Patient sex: M
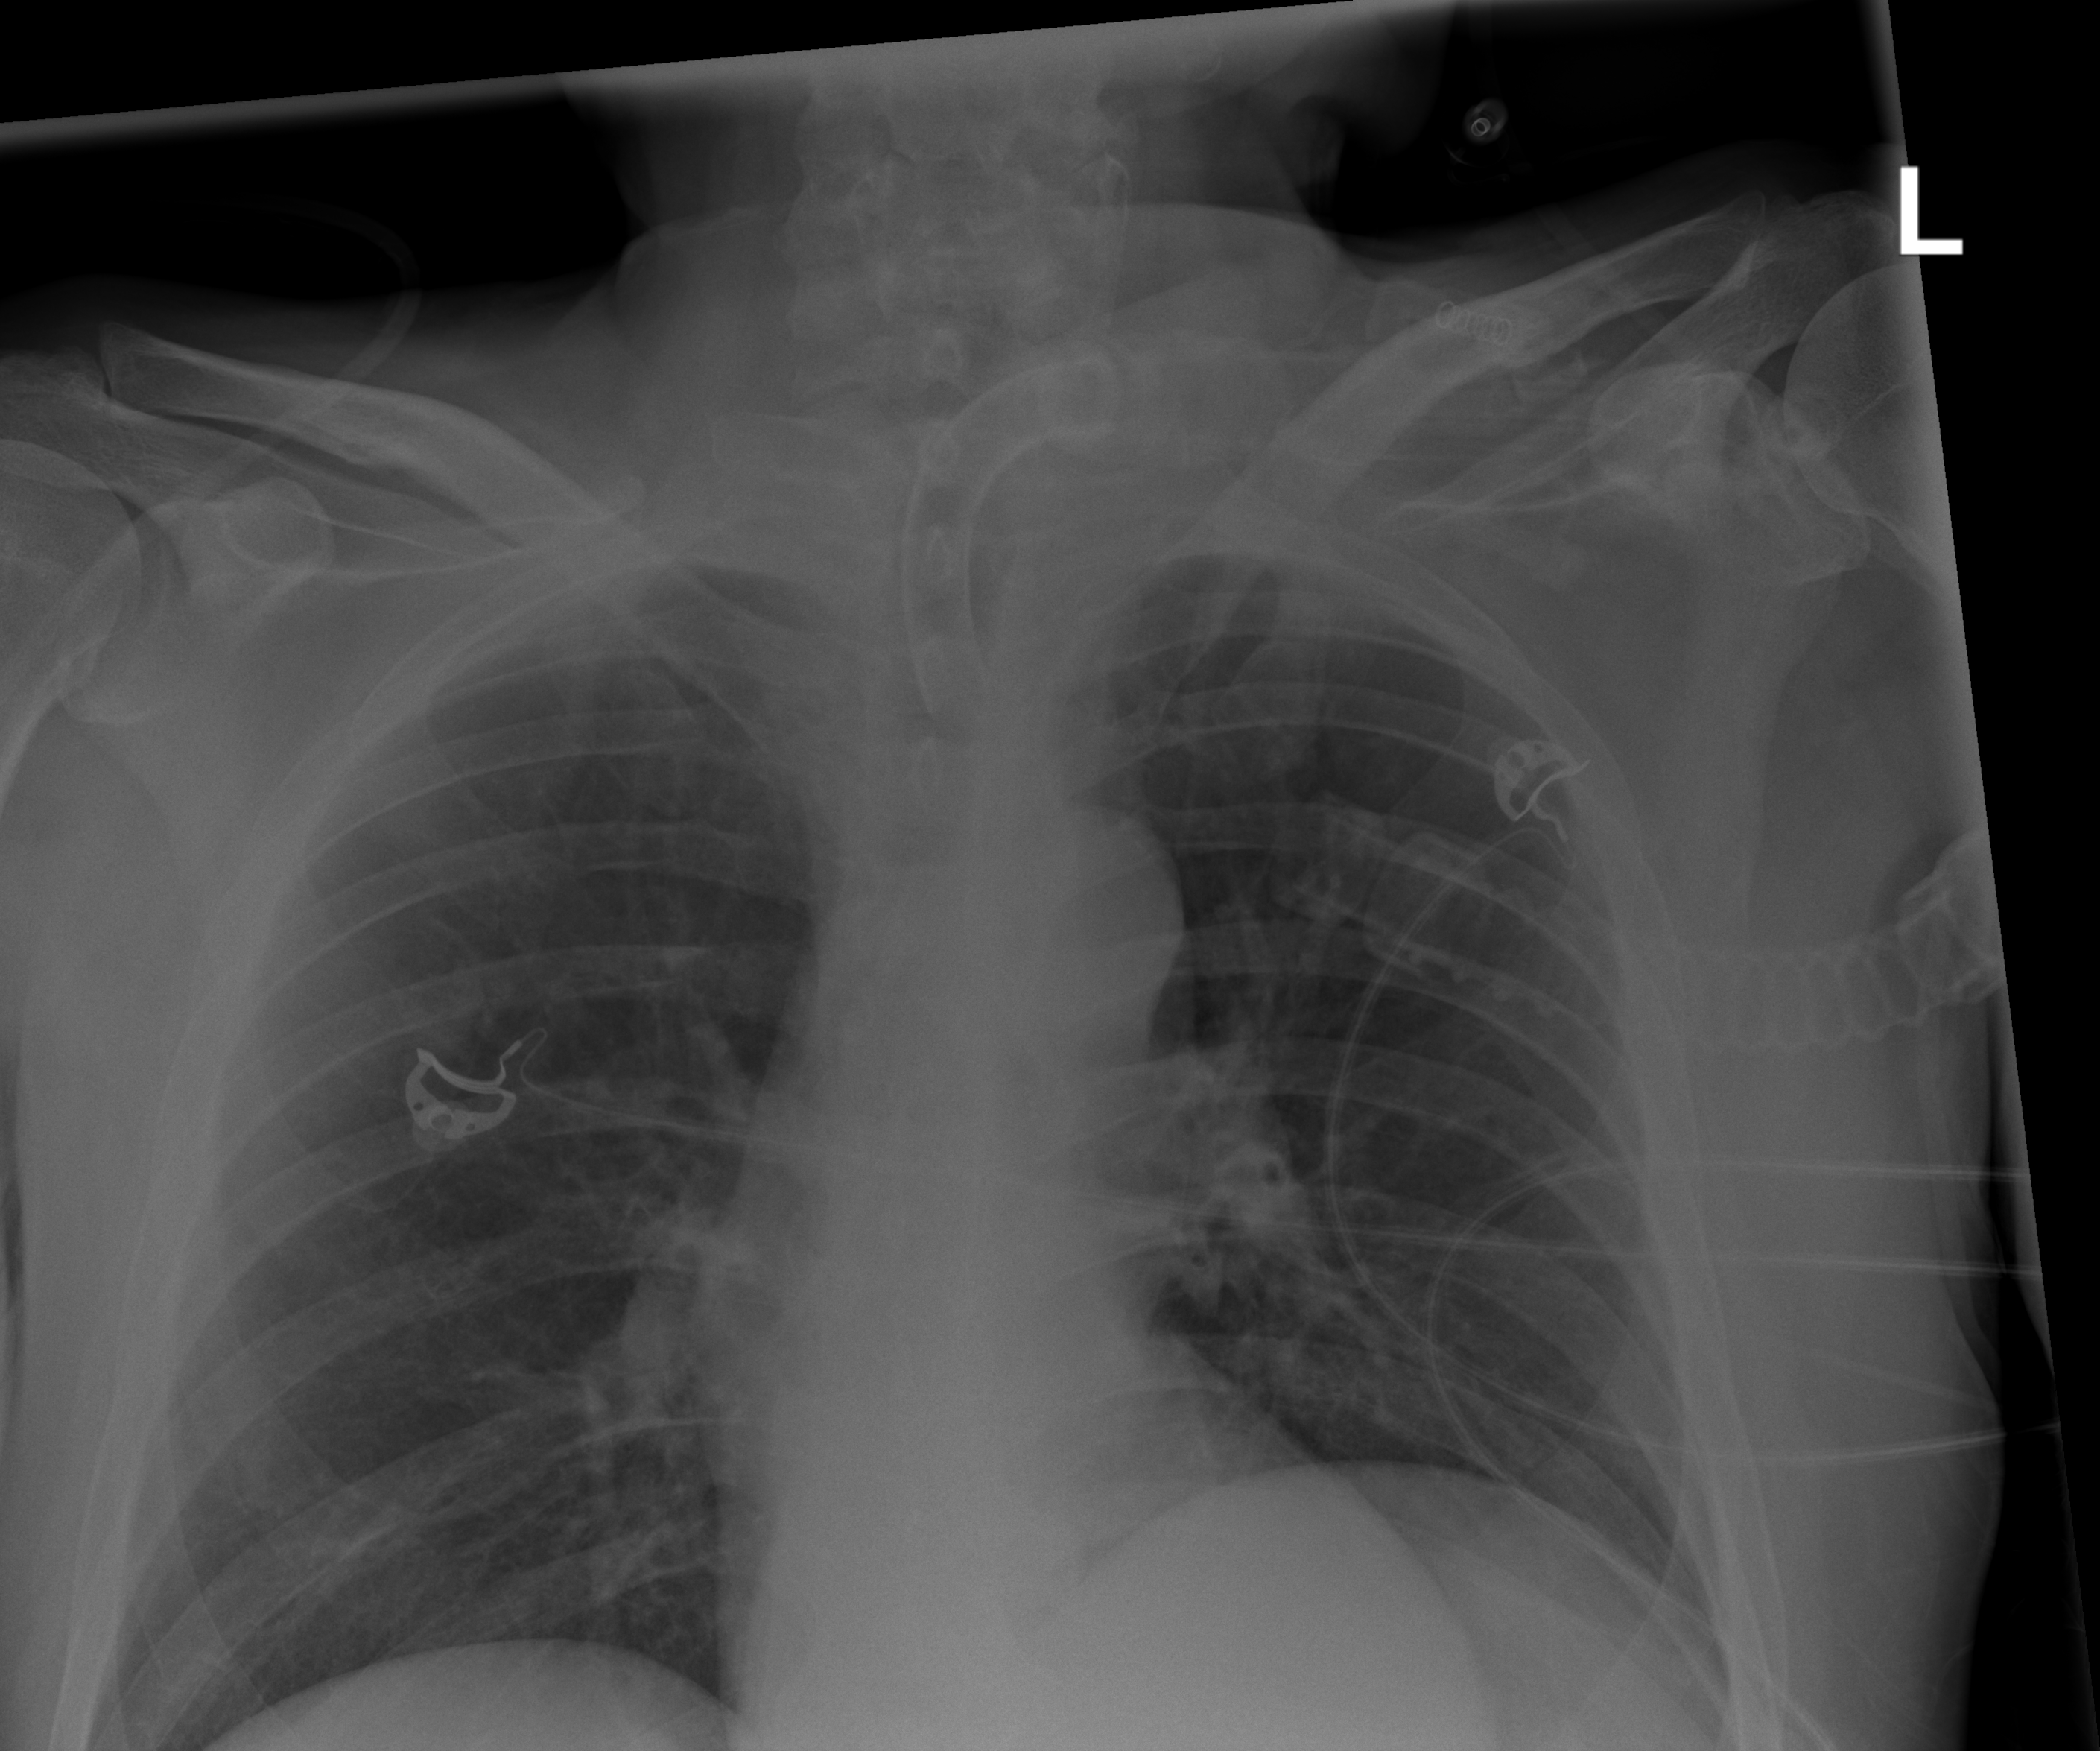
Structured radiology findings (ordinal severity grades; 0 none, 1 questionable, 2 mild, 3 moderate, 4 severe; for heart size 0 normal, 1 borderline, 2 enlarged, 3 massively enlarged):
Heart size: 0
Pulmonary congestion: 0
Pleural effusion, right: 0
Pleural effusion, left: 0
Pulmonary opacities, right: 0
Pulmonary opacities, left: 0
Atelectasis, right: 1
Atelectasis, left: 0